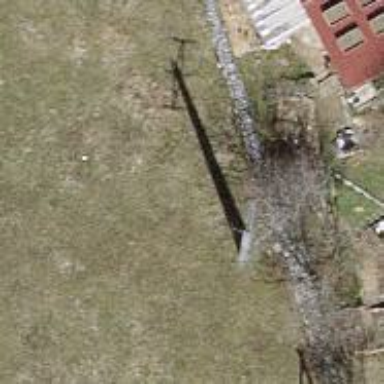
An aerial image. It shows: Power pole.